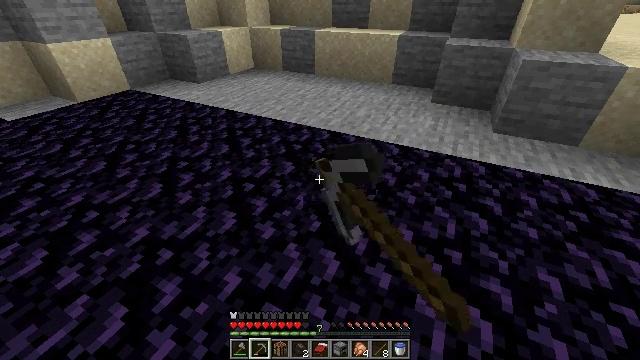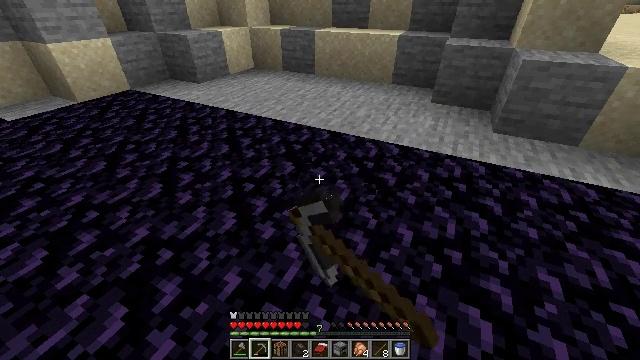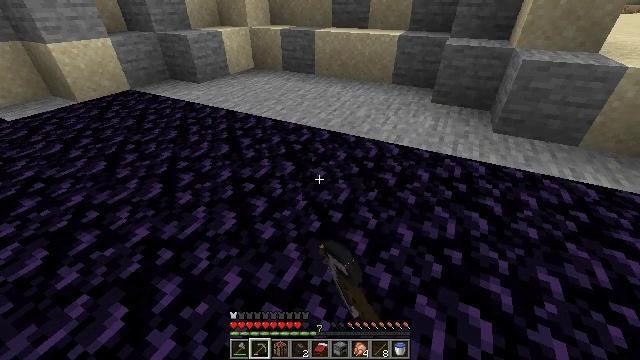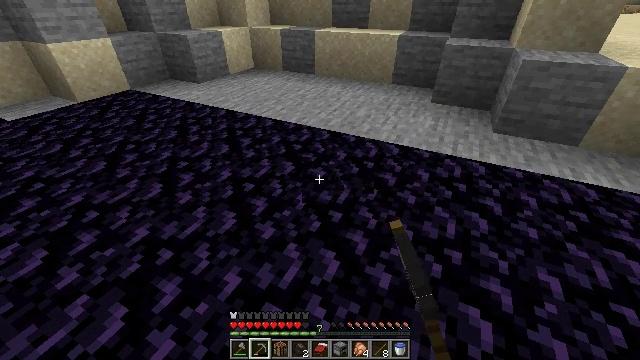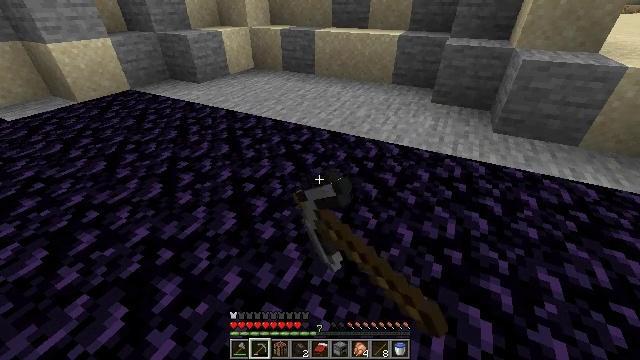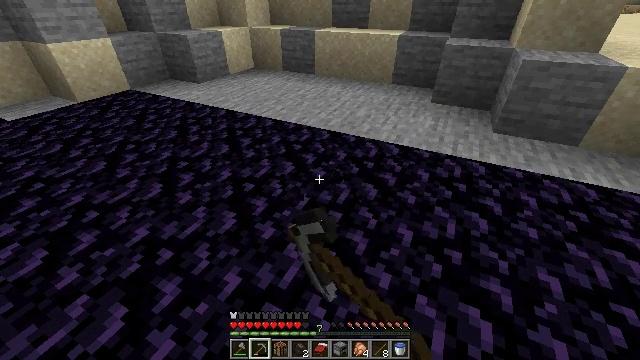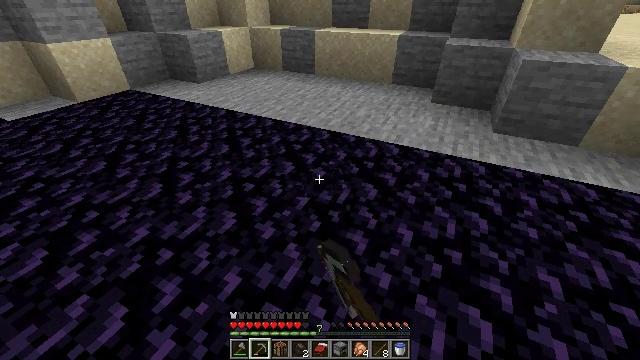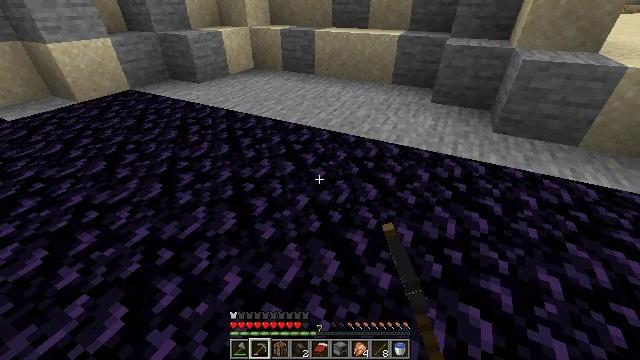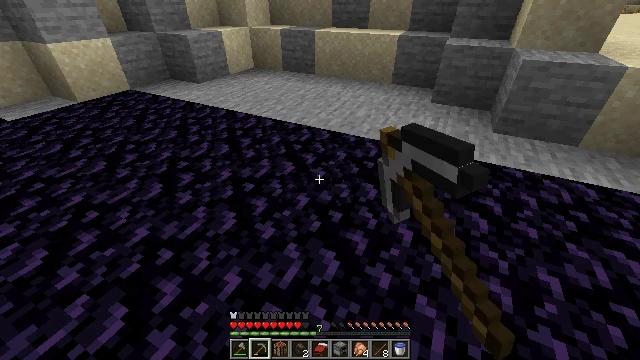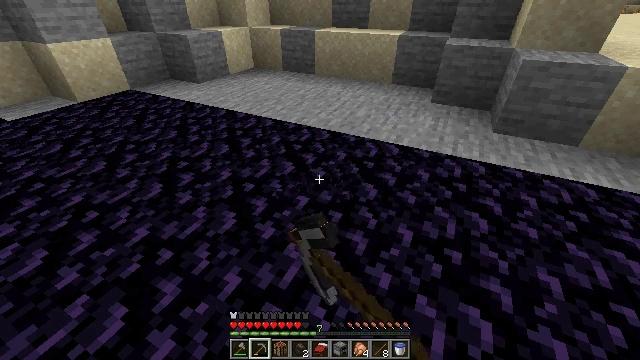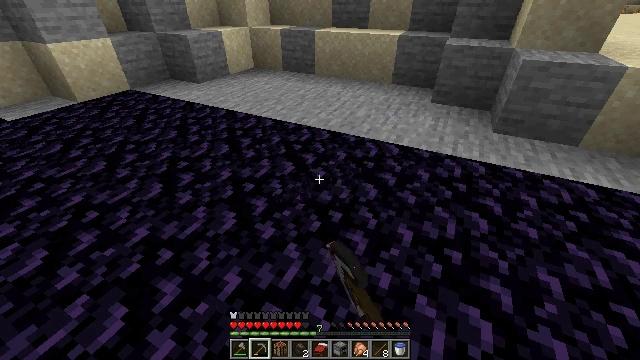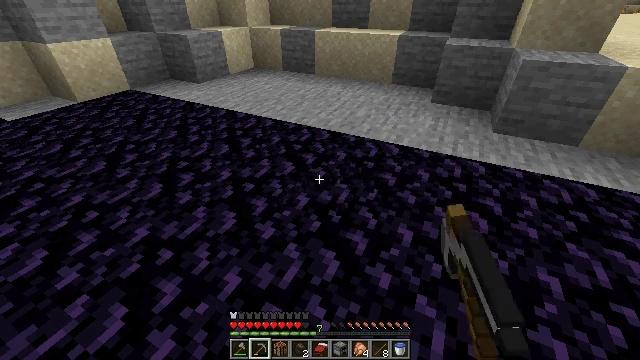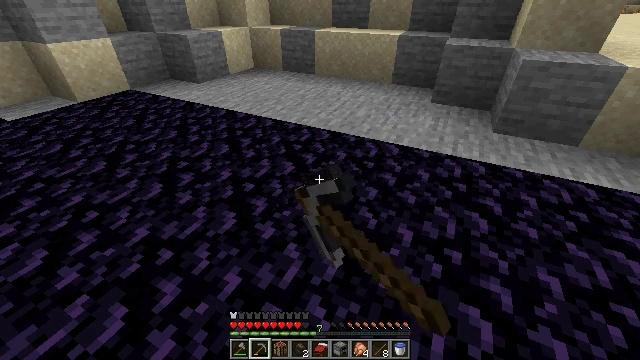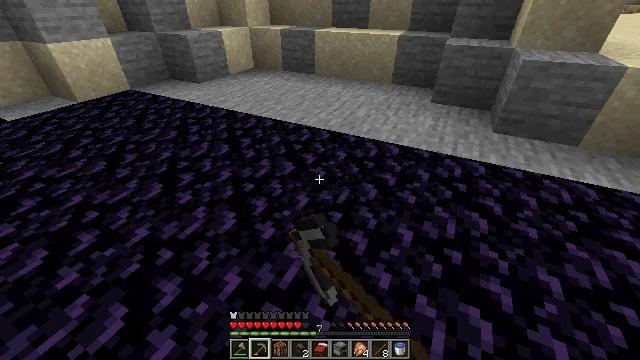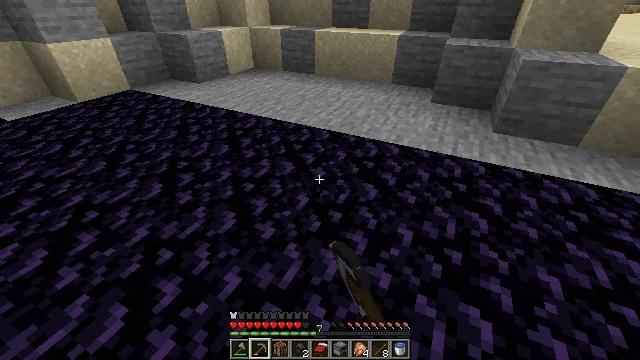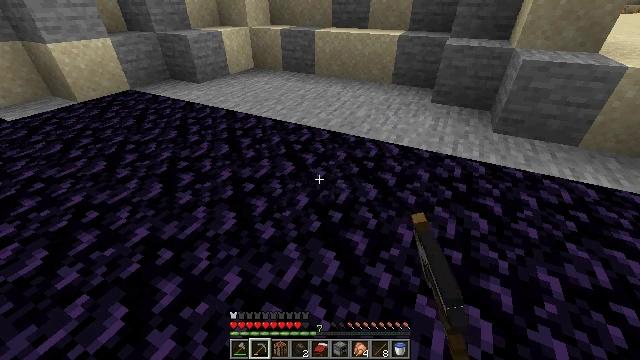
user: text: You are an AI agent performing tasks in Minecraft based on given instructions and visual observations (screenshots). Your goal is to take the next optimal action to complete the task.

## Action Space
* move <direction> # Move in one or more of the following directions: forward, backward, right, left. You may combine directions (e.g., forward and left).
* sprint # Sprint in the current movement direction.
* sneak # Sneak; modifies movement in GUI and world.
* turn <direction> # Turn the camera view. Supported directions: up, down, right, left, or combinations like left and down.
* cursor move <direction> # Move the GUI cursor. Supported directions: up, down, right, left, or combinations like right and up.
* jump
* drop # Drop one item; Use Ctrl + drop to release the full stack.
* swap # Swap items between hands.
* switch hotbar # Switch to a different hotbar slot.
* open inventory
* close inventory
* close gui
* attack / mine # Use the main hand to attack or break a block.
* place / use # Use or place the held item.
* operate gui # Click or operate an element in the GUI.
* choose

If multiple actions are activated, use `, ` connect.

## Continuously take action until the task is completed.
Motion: motion action
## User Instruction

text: Drop a rose bush.
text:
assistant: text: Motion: attack / mine
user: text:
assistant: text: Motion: attack / mine
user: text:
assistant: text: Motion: attack / mine
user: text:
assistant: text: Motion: attack / mine
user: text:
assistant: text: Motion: attack / mine
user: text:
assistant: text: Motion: attack / mine
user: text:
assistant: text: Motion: attack / mine
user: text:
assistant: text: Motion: attack / mine
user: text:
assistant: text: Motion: attack / mine
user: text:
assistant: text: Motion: attack / mine
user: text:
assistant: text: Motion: attack / mine
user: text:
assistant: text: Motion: attack / mine
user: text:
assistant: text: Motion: attack / mine
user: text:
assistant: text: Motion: attack / mine
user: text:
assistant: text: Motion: attack / mine
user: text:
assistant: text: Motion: attack / mine
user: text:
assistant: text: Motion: attack / mine
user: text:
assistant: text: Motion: attack / mine
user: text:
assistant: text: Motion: attack / mine
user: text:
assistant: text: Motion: attack / mine
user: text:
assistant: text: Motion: attack / mine
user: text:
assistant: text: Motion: attack / mine
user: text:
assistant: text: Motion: attack / mine
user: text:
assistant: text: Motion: attack / mine
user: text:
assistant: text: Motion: attack / mine
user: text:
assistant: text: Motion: attack / mine
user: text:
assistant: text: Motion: attack / mine
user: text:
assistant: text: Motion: attack / mine
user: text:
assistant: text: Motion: attack / mine
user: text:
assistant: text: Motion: attack / mine